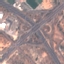
Land use / land cover class: Highway